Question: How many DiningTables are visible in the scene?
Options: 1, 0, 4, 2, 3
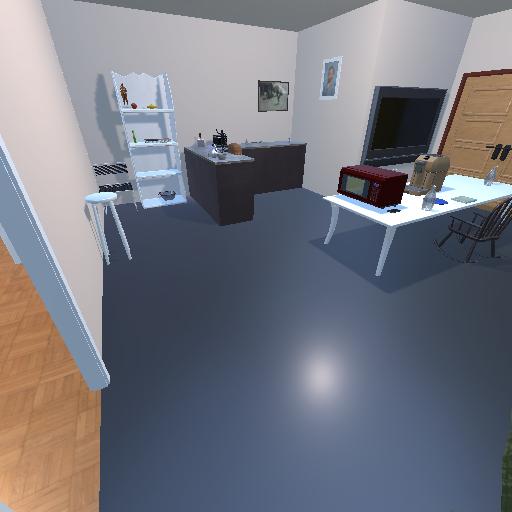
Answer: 1